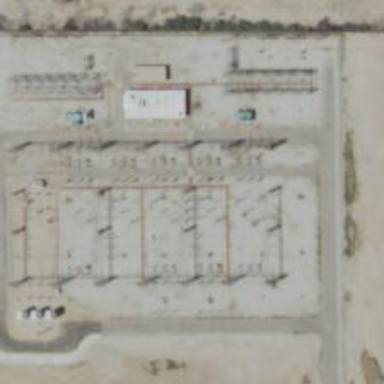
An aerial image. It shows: Power substation.